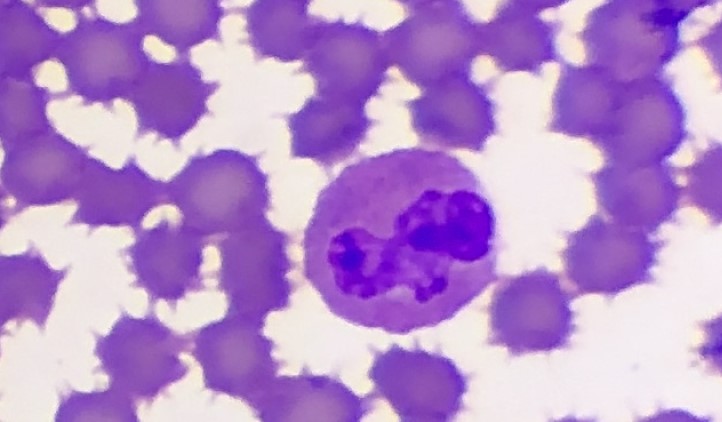
White blood cell type: Eosinophil